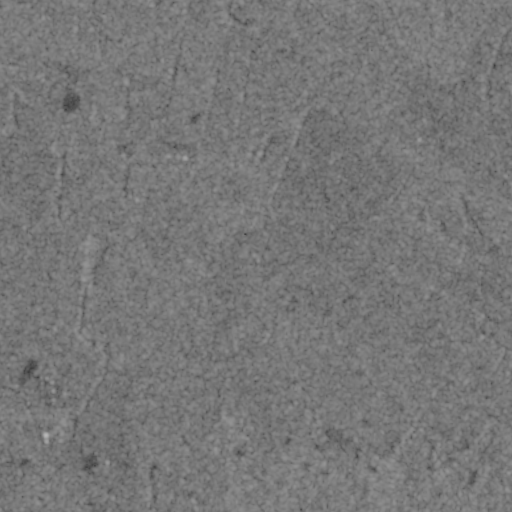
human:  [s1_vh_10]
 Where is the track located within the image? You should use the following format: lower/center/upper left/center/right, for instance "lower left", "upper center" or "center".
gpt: The track is located in the upper left of the image.
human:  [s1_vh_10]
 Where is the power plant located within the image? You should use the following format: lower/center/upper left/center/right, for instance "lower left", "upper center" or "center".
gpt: There is no power plant in the image.

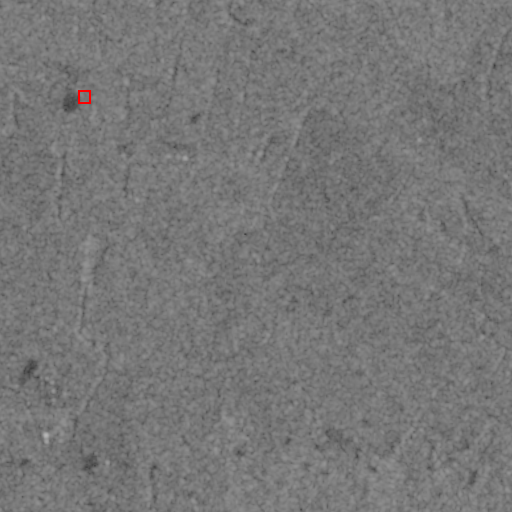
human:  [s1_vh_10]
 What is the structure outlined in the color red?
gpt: The structure outlined in red is a track.
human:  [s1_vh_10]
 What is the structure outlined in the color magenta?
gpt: There is no magenta outline.